Interaction volume radius: 10 \u00c5
Interaction volume height: 45 \u00c5
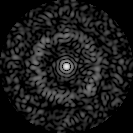
Disorder parameter: 0.8515